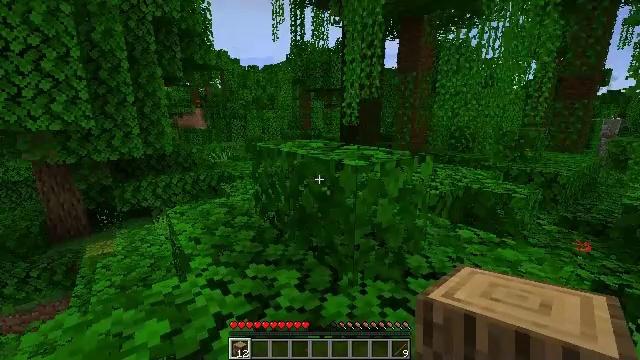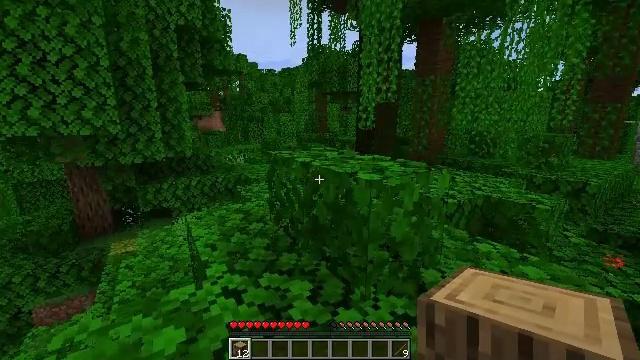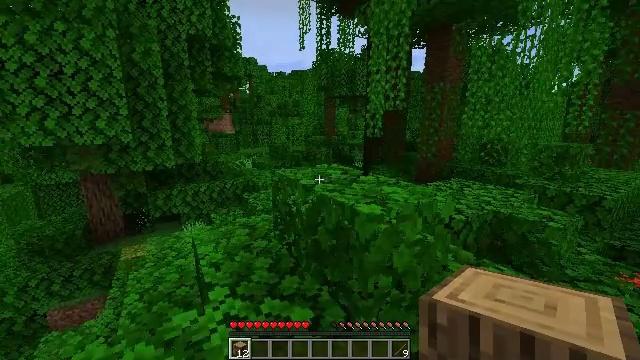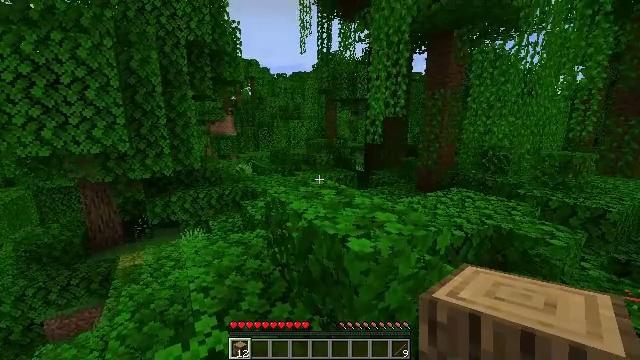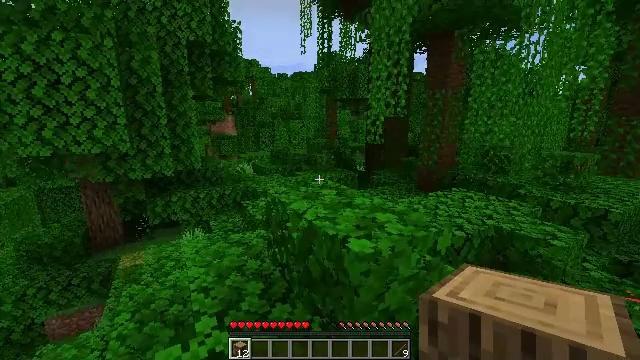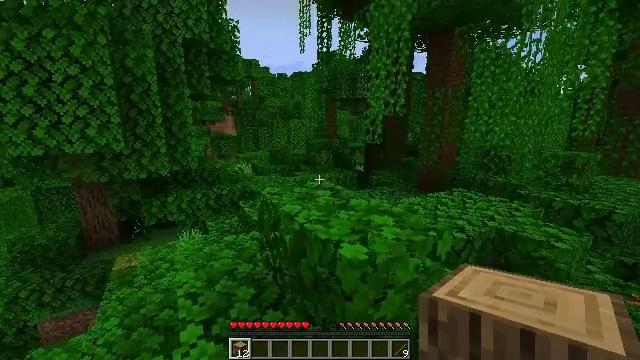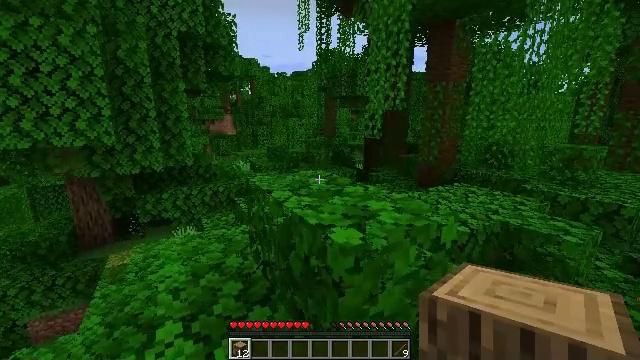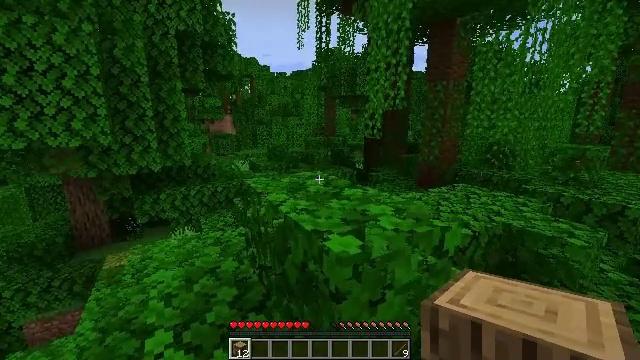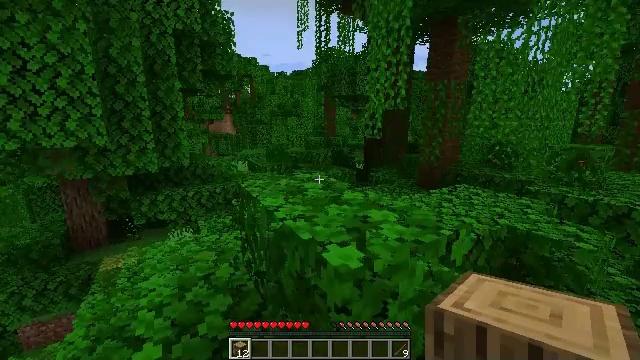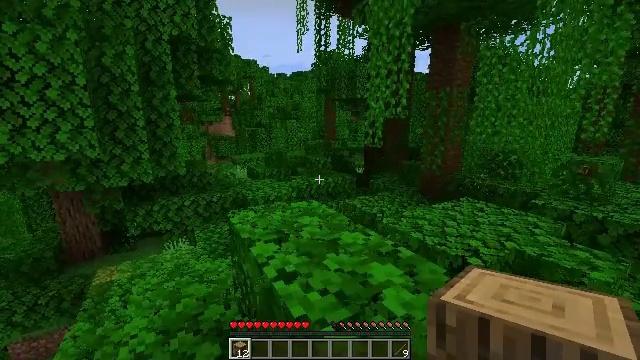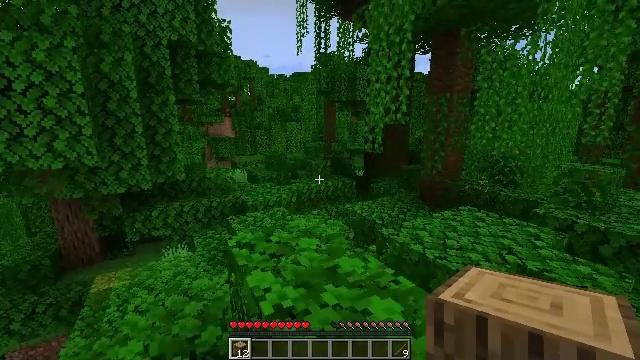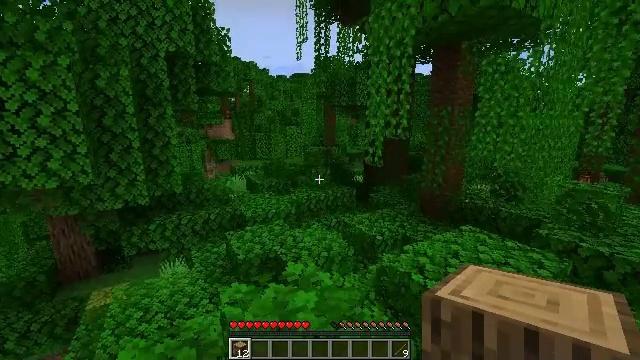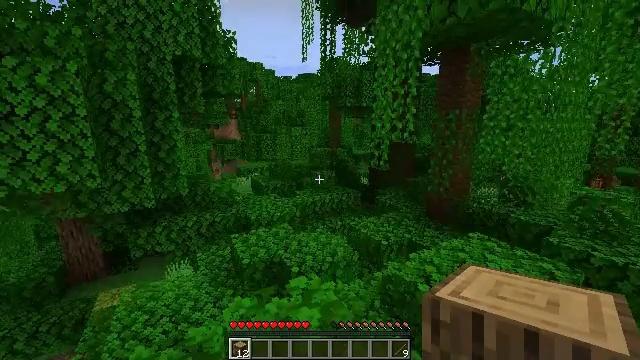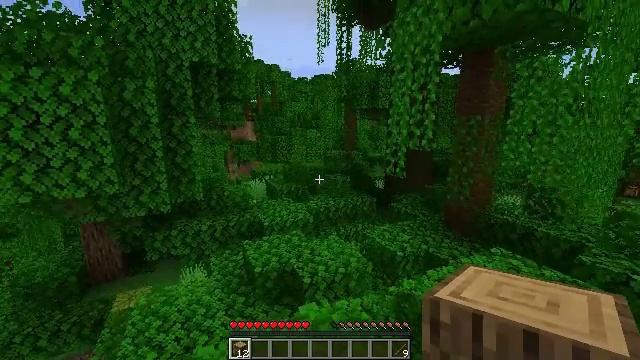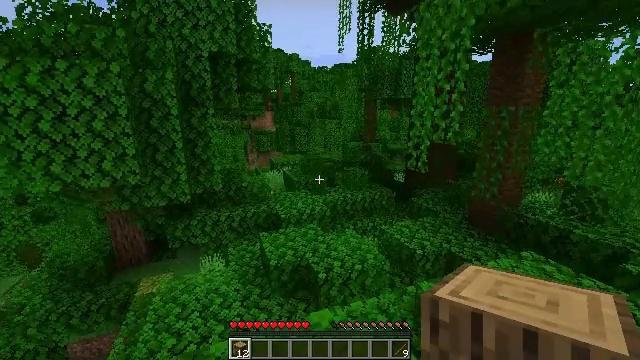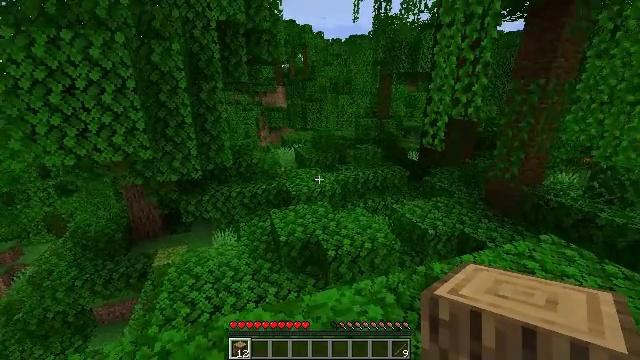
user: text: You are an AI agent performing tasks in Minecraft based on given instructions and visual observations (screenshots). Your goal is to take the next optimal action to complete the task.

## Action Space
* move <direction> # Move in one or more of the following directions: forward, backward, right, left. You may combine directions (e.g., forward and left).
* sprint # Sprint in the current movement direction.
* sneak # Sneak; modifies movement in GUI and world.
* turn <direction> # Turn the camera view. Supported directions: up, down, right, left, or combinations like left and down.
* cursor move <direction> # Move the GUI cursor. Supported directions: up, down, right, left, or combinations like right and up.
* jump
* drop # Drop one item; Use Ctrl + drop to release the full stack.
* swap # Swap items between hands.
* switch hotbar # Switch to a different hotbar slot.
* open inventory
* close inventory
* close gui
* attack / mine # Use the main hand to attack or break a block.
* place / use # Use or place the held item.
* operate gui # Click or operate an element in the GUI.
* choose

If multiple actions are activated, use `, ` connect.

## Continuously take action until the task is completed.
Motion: motion action
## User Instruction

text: Break the melon to get slices.
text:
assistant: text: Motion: move forward, turn left, jump
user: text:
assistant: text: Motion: move forward, turn left, jump
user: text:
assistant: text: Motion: move forward, jump
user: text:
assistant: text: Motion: move forward, jump
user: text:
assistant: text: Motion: move forward, jump
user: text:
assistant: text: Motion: move forward
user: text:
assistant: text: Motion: move forward
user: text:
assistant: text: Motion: move forward
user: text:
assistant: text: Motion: move forward, jump
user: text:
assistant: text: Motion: move forward, jump
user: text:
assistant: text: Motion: move forward, jump
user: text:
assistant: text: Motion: move forward, turn left, jump
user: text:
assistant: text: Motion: move forward, turn left, jump
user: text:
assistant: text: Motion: move forward, turn left and down, jump
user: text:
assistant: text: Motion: move forward, turn left and down, jump
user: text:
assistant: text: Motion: move forward, turn down, jump
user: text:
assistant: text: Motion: move forward, jump
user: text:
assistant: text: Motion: no_op
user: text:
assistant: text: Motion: no_op
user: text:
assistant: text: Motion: no_op
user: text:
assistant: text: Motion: move forward
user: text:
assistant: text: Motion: move forward
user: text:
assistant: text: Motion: move forward
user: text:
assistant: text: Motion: no_op
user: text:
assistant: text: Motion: move forward
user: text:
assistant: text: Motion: move forward
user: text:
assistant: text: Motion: move forward
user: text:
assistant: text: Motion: move forward
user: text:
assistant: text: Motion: move forward
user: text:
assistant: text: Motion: move forward